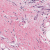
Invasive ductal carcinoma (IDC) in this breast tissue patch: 0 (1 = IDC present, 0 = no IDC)